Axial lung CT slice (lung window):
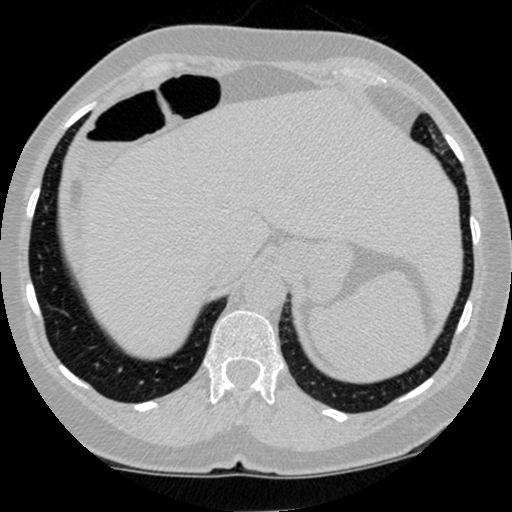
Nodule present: no